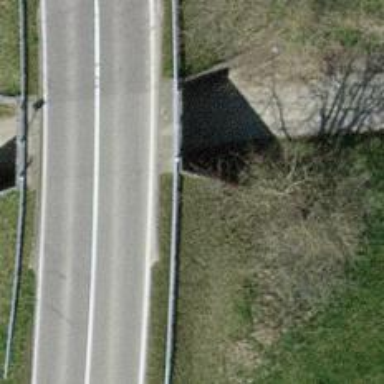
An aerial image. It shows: Asphalt track passing through tunnel with grade 1 tracktype.